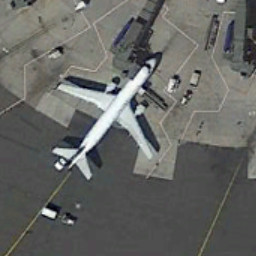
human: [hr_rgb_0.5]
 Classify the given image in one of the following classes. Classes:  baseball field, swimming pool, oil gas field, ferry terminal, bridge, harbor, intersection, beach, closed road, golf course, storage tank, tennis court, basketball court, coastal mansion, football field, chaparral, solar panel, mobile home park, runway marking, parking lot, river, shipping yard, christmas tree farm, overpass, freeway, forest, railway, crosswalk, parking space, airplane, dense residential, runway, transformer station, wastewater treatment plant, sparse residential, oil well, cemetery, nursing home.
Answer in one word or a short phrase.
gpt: airplane